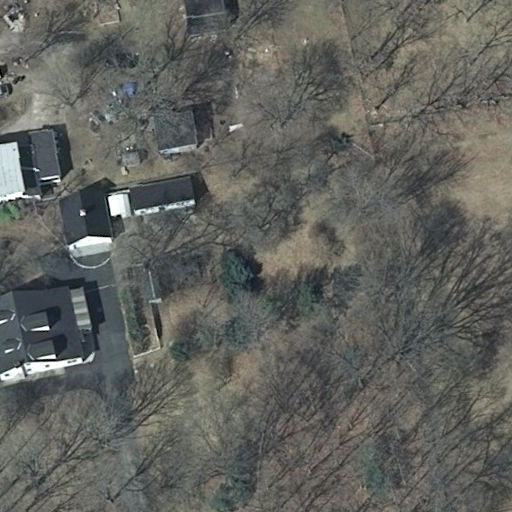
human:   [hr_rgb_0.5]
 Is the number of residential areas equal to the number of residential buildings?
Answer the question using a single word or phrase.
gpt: no

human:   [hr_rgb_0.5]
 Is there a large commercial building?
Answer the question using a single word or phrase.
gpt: no

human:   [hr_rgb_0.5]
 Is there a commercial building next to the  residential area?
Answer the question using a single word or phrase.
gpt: no

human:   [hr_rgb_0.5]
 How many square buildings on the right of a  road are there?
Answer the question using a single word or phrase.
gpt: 0

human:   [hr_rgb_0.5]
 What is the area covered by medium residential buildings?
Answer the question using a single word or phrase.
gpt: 321m2

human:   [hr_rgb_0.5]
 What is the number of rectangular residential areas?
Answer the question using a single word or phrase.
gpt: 1

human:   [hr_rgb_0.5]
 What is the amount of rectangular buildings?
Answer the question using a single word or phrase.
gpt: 1

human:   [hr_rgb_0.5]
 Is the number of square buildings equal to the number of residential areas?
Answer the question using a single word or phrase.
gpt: no

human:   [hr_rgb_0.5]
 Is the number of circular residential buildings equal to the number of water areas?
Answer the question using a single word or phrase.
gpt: yes

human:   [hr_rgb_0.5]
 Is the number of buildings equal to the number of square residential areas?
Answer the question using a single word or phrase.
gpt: no

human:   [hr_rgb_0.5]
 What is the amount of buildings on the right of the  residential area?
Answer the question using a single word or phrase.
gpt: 3

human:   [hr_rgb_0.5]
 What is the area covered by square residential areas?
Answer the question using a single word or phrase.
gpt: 0m2

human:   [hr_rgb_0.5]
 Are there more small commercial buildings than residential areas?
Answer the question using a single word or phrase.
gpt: no

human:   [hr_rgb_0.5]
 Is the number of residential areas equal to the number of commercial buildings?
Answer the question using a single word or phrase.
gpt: no

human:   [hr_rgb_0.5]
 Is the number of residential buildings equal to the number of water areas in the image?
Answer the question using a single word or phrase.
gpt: no

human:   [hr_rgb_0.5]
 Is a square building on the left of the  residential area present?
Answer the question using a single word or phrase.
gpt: no

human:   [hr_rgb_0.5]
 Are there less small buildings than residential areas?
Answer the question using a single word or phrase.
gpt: no

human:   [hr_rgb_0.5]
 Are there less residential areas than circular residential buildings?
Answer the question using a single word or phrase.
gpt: no

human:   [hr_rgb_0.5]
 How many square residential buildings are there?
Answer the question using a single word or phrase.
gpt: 0

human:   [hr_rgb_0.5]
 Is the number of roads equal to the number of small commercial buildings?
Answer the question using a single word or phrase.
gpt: yes

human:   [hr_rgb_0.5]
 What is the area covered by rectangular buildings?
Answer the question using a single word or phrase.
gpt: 124m2

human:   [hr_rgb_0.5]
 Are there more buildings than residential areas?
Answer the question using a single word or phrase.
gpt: yes

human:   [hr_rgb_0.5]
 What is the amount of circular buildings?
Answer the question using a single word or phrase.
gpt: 0

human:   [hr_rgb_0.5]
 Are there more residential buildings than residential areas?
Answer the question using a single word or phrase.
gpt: yes

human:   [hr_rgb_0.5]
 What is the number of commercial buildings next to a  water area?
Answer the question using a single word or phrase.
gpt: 0

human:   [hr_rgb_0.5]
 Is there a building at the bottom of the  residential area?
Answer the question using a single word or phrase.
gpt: no

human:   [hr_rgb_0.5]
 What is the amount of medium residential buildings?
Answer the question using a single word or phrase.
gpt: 2

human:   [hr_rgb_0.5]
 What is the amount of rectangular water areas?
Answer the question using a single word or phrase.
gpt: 0

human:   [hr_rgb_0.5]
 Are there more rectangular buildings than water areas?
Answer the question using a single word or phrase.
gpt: yes

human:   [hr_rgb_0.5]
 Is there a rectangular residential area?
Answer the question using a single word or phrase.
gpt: yes

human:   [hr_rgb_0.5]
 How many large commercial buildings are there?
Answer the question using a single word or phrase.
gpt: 0

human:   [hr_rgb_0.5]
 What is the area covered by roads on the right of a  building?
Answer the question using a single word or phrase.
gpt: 0m2

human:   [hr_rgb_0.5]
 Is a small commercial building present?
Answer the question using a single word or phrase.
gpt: no

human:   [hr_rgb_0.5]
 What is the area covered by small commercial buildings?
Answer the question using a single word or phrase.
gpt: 0m2

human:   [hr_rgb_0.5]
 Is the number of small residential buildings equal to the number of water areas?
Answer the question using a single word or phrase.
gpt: no

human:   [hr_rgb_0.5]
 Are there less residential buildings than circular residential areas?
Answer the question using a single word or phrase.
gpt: no